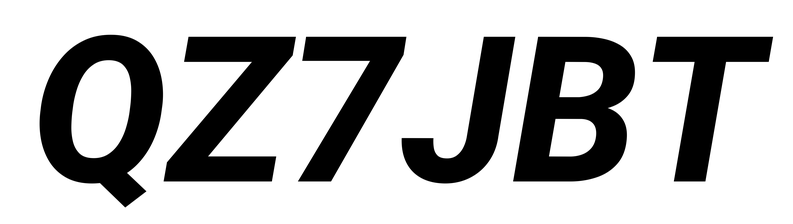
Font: Roboto-Italic_ExtraBold_Italic